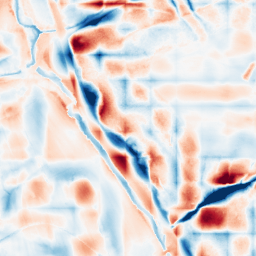
Category: wavelet
Decomposition family: wavelet_biorthogonal
Decomposition parameters: wavelet: bior2.4
level: 5
Upsampling method: quadratic
Upsampling parameters: scale: 2
Upsampling scale: 2